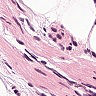
Metastatic tissue present: no